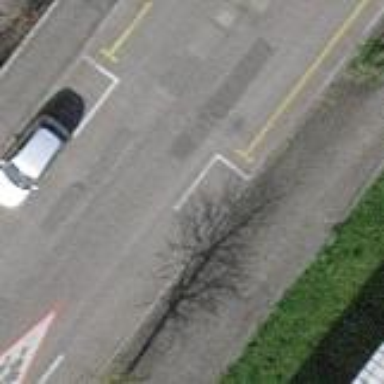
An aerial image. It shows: Street-side parking area.